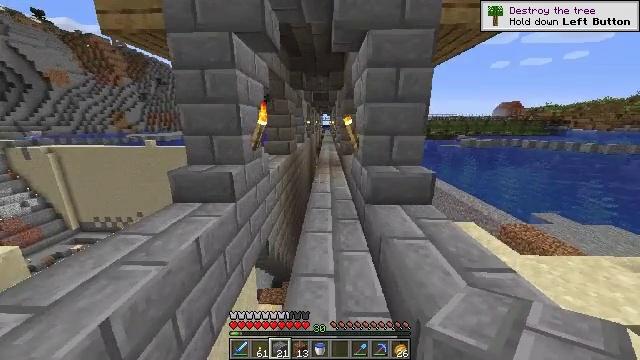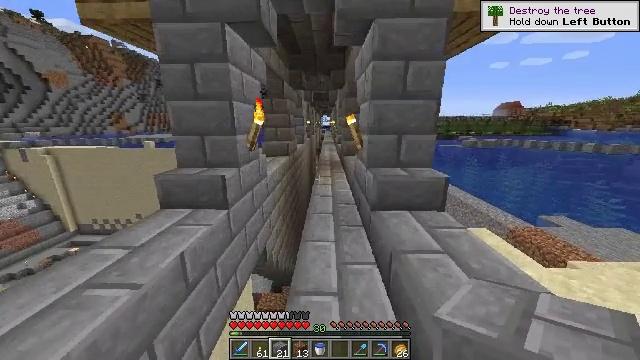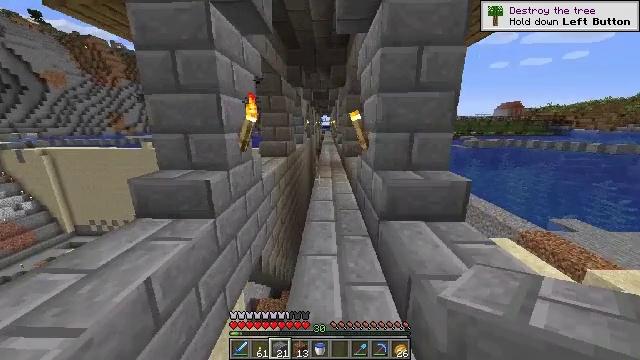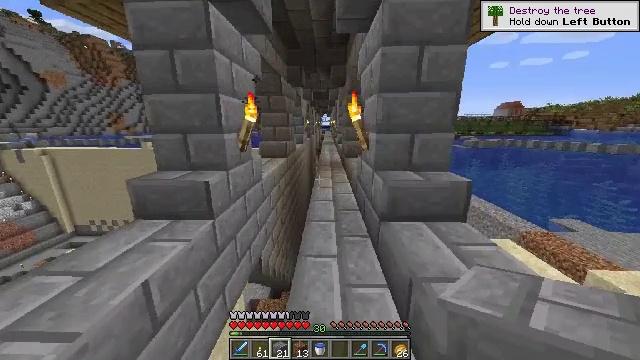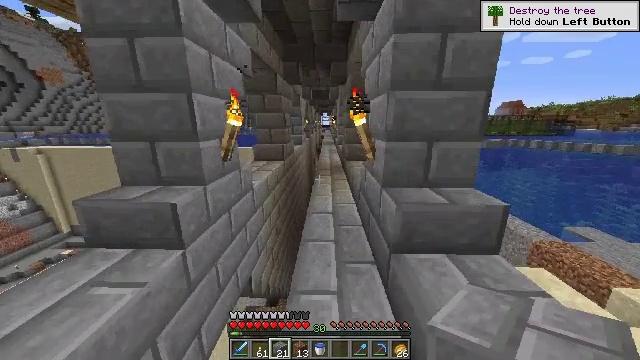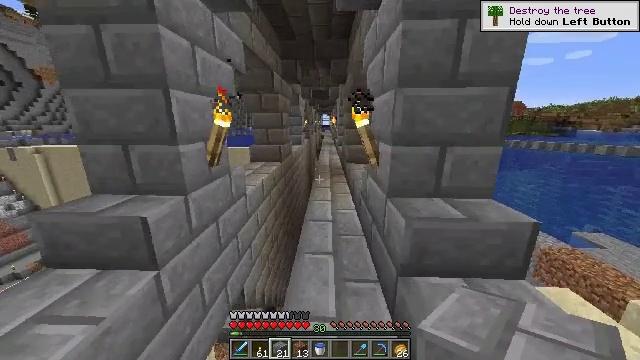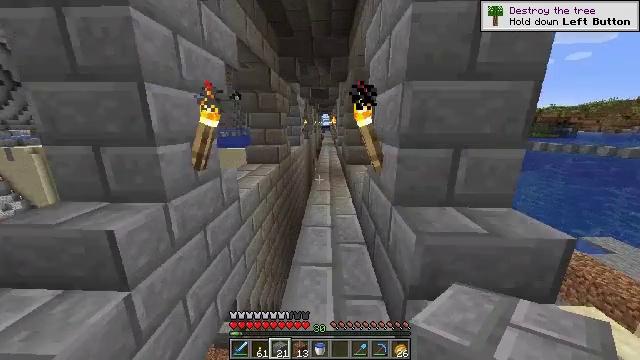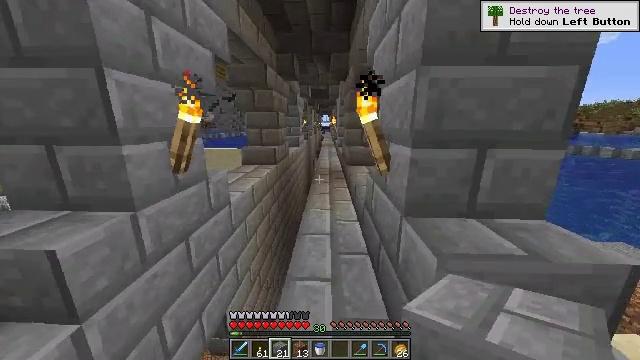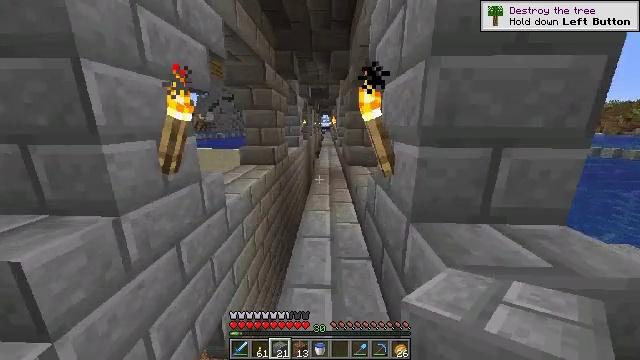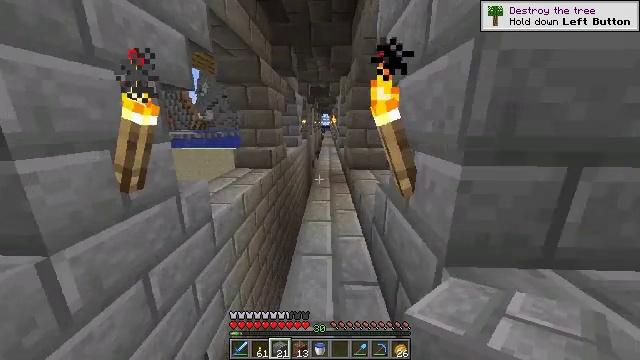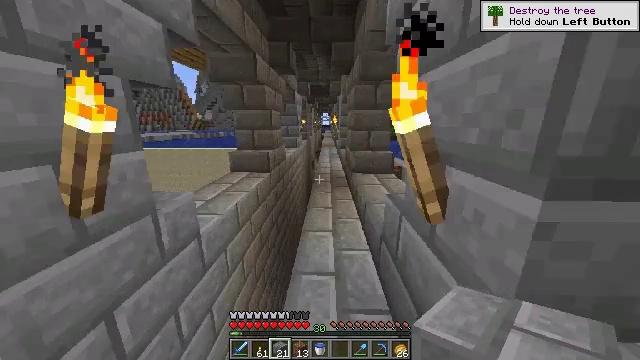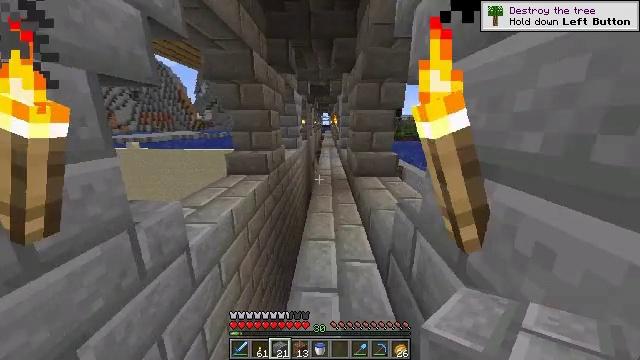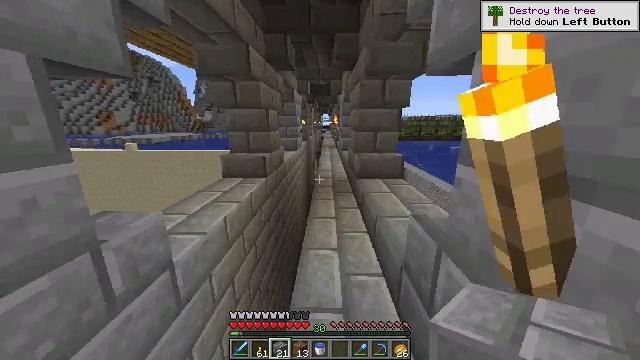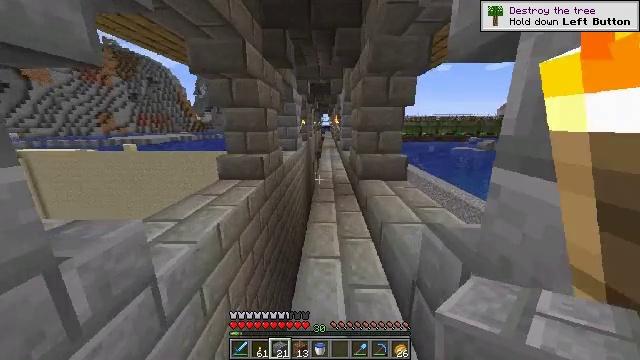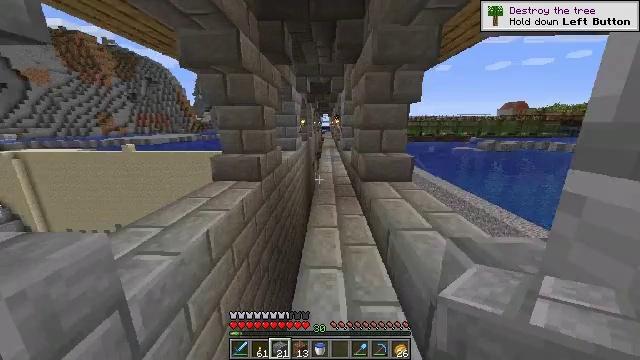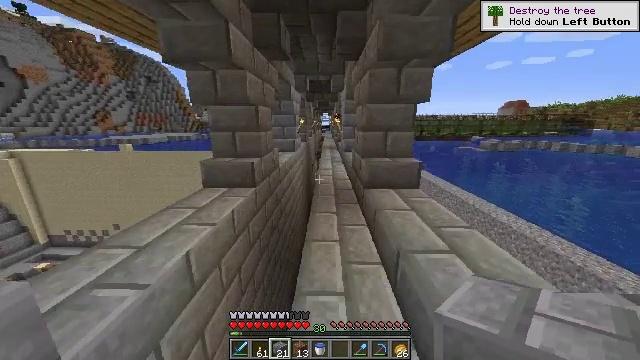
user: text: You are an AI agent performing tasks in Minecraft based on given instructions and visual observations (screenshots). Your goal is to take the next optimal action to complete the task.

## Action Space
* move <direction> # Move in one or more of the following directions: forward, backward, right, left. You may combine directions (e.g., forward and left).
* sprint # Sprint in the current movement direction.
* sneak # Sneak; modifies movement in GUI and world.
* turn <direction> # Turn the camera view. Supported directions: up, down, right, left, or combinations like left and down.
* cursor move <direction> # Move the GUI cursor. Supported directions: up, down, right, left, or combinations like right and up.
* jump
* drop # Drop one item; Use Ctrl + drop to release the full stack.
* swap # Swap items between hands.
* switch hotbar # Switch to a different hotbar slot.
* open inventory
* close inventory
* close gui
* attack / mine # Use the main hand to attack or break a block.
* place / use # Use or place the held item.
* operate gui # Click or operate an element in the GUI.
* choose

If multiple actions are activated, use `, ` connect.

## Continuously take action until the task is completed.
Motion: motion action
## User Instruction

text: Break the brick slab to gather materials.
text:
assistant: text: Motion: move forward
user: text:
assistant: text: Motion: move forward
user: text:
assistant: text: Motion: move forward
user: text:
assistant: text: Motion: move forward
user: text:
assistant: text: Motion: move forward
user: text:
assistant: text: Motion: move forward
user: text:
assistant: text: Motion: move forward
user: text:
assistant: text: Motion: move forward
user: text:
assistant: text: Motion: move forward
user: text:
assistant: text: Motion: move forward
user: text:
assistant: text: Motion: move forward
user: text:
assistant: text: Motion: move forward
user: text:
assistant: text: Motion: move forward
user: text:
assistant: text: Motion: move forward
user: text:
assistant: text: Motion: move forward
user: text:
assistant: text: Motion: move forward
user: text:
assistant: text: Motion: move forward
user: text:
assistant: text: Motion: move forward
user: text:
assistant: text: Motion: move forward
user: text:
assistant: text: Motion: move forward
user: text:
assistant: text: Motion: move forward
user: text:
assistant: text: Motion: move forward
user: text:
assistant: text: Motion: move forward
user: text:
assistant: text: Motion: move forward
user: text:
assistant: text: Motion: move forward
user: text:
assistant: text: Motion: move forward
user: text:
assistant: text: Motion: move forward
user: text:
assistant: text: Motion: move forward
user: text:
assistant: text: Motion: move forward
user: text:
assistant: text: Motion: move forward